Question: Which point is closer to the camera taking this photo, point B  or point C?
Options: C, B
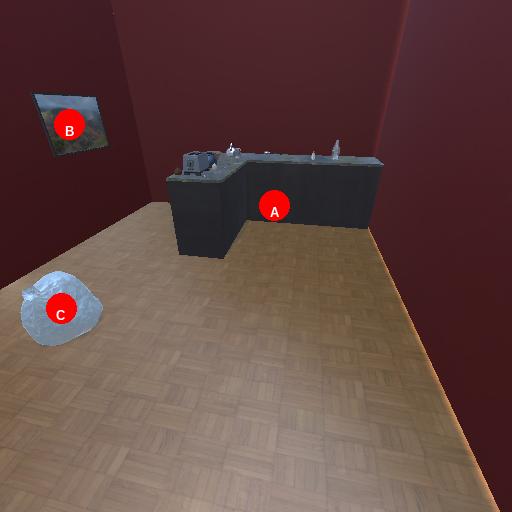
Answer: C